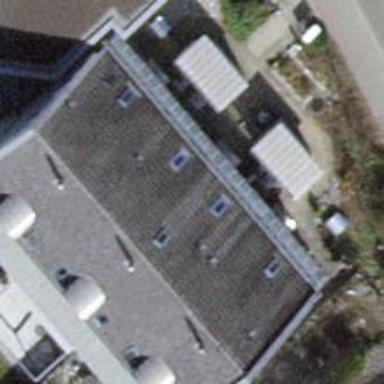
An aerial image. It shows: Terrace building.